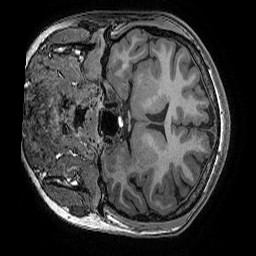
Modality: T1w
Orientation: coronal
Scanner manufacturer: ge
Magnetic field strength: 3 T
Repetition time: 0.008184 s
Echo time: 0.003192 s